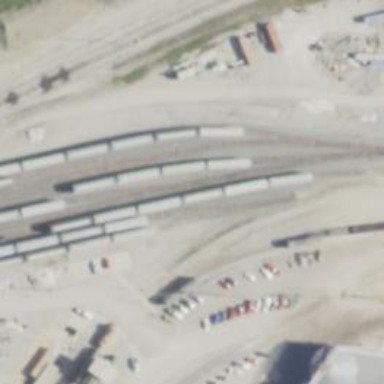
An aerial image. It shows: Rail spur service.